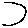
Label: moon